Aerial crown-view tile of a tropical tree (Barro Colorado Island, Panama), acquired 20240813:
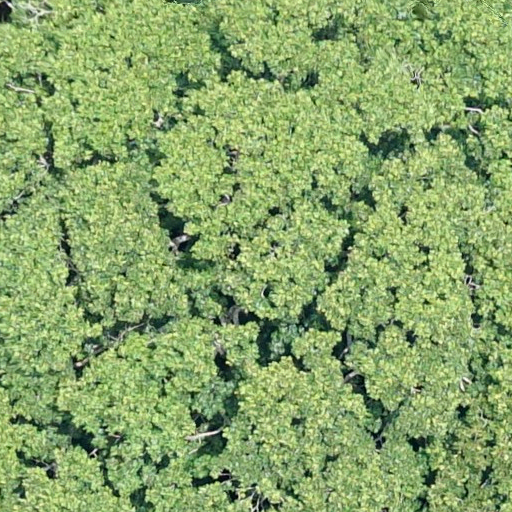
Species: Dipteryx oleifera
GBIF accepted scientific name: Dipteryx oleifera
Crown area: 722.045 m²